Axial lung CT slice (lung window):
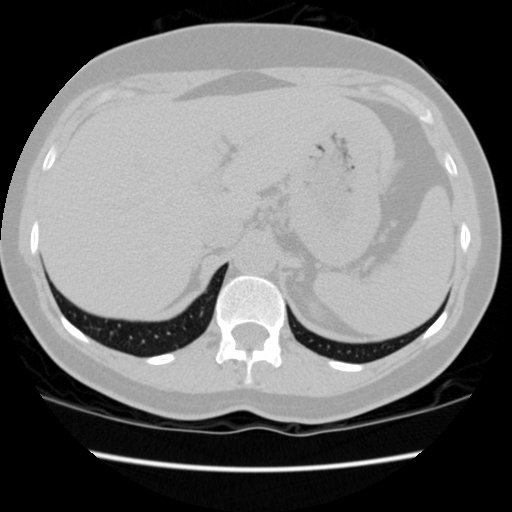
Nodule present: no